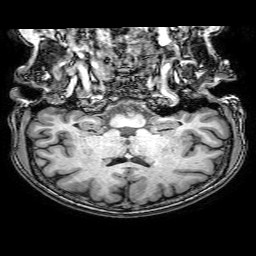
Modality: T1w
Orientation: sagittal
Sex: female
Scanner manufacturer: philips
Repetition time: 0.008084 s
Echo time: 0.00369 s